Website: home-depot
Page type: payment
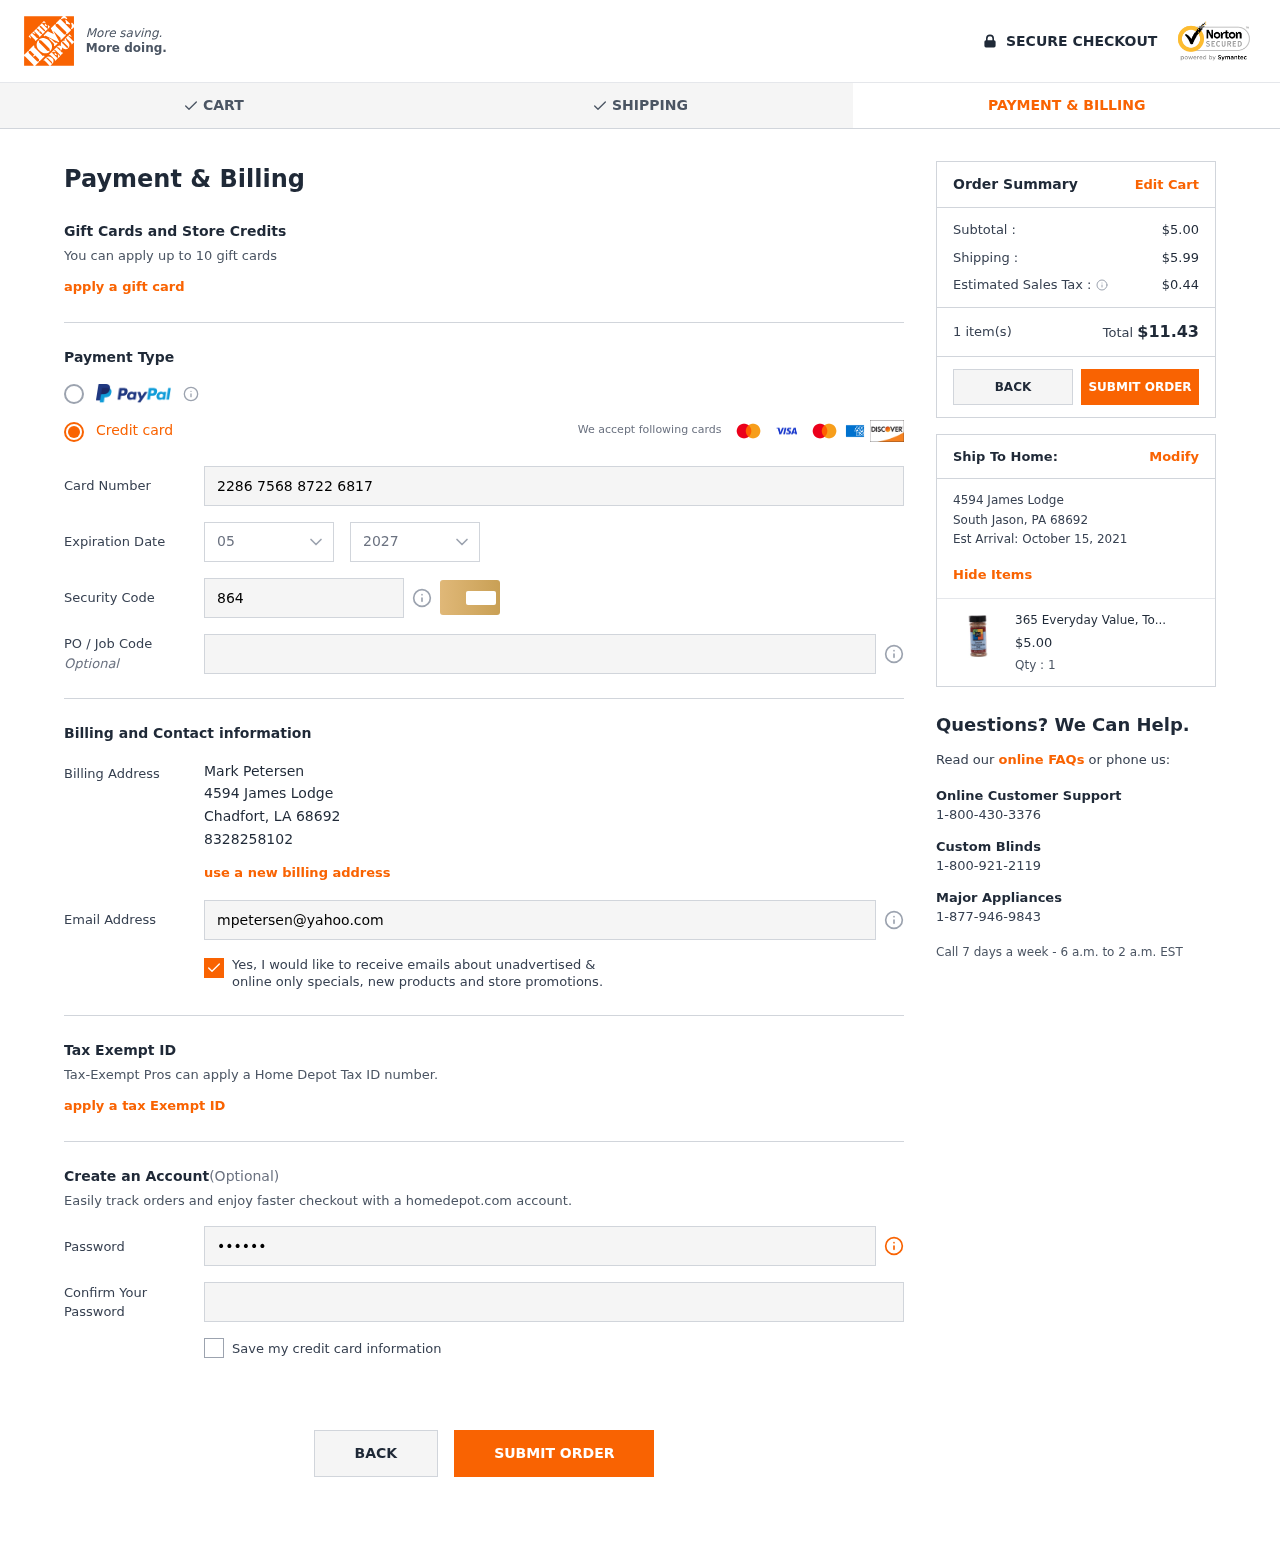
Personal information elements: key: PII_CARD_CVV
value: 864
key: PII_CARD_EXPIRY_MONTH
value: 05
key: PII_CARD_EXPIRY_YEAR
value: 27
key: PII_CARD_NUMBER
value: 2286 7568 8722 6817
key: PII_CITY
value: Chadfort
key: PII_CITY2
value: South Jason
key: PII_EMAIL
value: mpetersen@yahoo.com
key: PII_FULLNAME
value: Mark Petersen
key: PII_PHONE
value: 8328258102
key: PII_POSTCODE
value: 68692
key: PII_POSTCODE2
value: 68692
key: PII_STATE_ABBR
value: LA
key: PII_STATE_ABBR2
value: PA
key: PII_STREET
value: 4594 James Lodge
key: PII_STREET2
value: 4594 James Lodge
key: PII_POSTCODE_FULL
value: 68692
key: PII_POSTCODE_NUMERIC
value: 68692
Product elements: key: PRODUCT1_NAME
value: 365 Everyday Value, Toronto Steak and Chicken Rub, 5 Ounce
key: PRODUCT1_PRICE
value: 5
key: PRODUCT1_QUANTITY
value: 1
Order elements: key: ORDER_SUBTOTAL
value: $5.00
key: ORDER_SHIPPING_COST
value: $5.99
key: ORDER_TAX
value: $0.44
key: ORDER_NUM_ITEMS
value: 1 item(s)
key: ORDER_TOTAL
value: $11.43
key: ORDER_DELIVERY_DATE
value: October 15, 2021